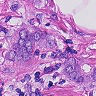
Metastatic tissue present: yes